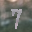
Label: 7